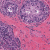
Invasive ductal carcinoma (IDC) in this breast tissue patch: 0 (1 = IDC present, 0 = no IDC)